Question: I am new to html/css, I have a textbox while writing an underline comes below the words.once the focus goes off then goes automatically.I want to remove that underline while typing.
I have used 'text-decoration: none;'
and 'spellcheck="false"'
but its not working.
my snippet
'''
<input type="text" spellcheck="false" class="text-line" id="username" name="username" placeholder="Username">
'''
I am also attaching the image.

css
'''
.text-line {
background-color: transparent;
width: 15%;
color: #000000;
outline: none;
outline-style: none;
border-top: none;
border-left: none;
border-right: none;
border-bottom: solid #eeeeee 1px;
text-decoration: none;
padding: 3px 5px;
}
'''
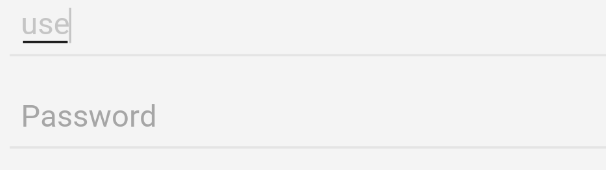
Answer: It worked adding 'autocomplete="off" autocorrect="off"'
in html.
Thanks everyone.